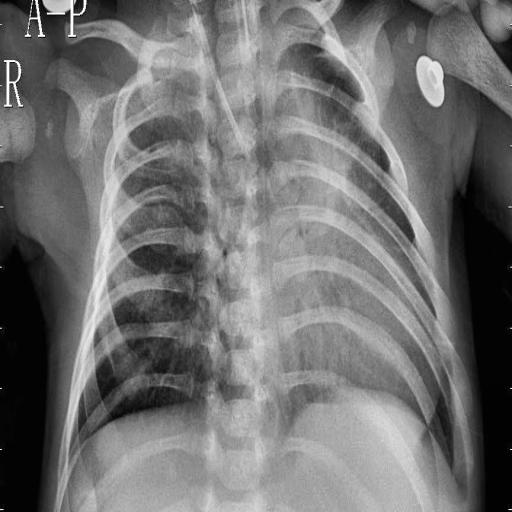
Finding: PNEUMONIA